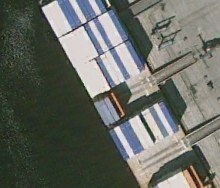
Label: Container_ship